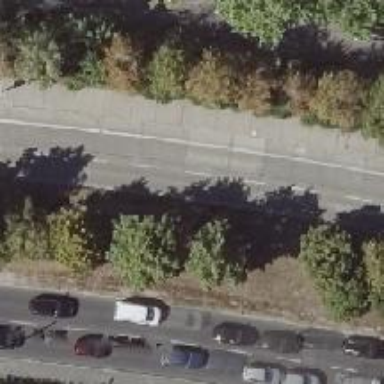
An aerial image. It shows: Avenue lined with broadleaved deciduous trees.